Question: I am getting this error every time I try to post data to my server:

Server logs:
'''
Starting the internal [HTTP/1.1] server on port 9192
Starting facilitymanager.api.rest.FacilityManagerAPIRestWrapper application
2015-06-22 13:18:11 127.0.0.1 - - 9192 POST /devices/rename - 415 554 45 64 http://localhost:9192 Java/1.7.0_79 -
Stopping the internal server
'''
However In the service handler I am stating that I will handle JSON messages as you can see here:
'''
public static final class RenameDevice extends ServerResource {
@Post("application/json")
public String doPost() throws InterruptedException, ConstraintViolationException, InvalidChoiceException, JSONException {
configureRestForm(this);
final String deviceId = getRequest().getAttributes().get("device_id").toString();
final String newName = getRequest().getAttributes().get("new_name").toString();
return renameDevice(deviceId, newName).toString(4);
}
}
/**
* Enables incoming connections from different servers.
*
* @param serverResource
* @return
*/
@SuppressWarnings({ "unchecked", "rawtypes" })
private static Series<Header> configureRestForm(ServerResource serverResource) {
Series<Header> responseHeaders = (Series<Header>) serverResource.getResponse().getAttributes()
.get("org.restlet.http.headers");
if (responseHeaders == null) {
responseHeaders = new Series(Header.class);
serverResource.getResponse().getAttributes().put("org.restlet.http.headers", responseHeaders);
}
responseHeaders.add("Access-Control-Allow-Origin", "*");
responseHeaders.add("Access-Control-Allow-Methods", "GET, POST, PUT, OPTIONS");
responseHeaders.add("Access-Control-Allow-Headers", "Content-Type");
responseHeaders.add("Access-Control-Allow-Credentials", "false");
responseHeaders.add("Access-Control-Max-Age", "60");
return responseHeaders;
}
'''
What am I missing here?
Thanks!
---
This is the full log concerning the request:
'''
Processing request to: "http://localhost:9192/devices/rename"
Call score for the "org.restlet.routing.VirtualHost@54594d1d" host: 1.0
Default virtual host selected
Base URI: "http://localhost:9192". Remaining part: "/devices/rename"
Call score for the "" URI pattern: 0.5
Selected route: "" -> facilitymanager.api.rest.FacilityManagerAPIRestWrapper@d75d3d7
Starting facilitymanager.api.rest.FacilityManagerAPIRestWrapper application
No characters were matched
Call score for the "/devices/list" URI pattern: 0.0
Call score for the "/groups/rename" URI pattern: 0.0
Call score for the "/devices/rename" URI pattern: 1.0
Selected route: "/devices/rename" -> Finder for RenameDevice
15 characters were matched
New base URI: "http://localhost:9192/devices/rename". No remaining part to match
Delegating the call to the target Restlet
Total score of variant "[text/html]"= 0.25
Total score of variant "[application/xhtml+xml]"= 5.0E-4
Converter selected for StatusInfo: StatusInfoHtmlConverter
2015-06-22 13:28:31 127.0.0.1 - - 9192 POST /devices/rename - 415 554 45 67 http://localhost:9192 Java/1.7.0_79 -
POST /devices/rename HTTP/1.1 [415 Unsupported Media Type] ()
KeepAlive stream used: http://localhost:9192/devices/rename
sun.net.www.MessageHeader@2bf4dee76 pairs: {null: HTTP/1.1 415 Unsupported Media Type}{Content-type: text/html; charset=UTF-8}{Content-length: 554}{Server: Restlet-Framework/3.0m1}{Accept-ranges: bytes}{Date: Mon, 22 Jun 2015 12:28:31 GMT}
'''
To obtain a full log one must invoke this line of code anywhere before opening the restlet/component server:
'''
// Create a new Component.
component = new Component();
// Add a new HTTP server listening on default port.
component.getServers().add(Protocol.HTTP, SERVER_PORT);
Engine.setLogLevel(Level.ALL); /// <----- HERE
component.start();
'''
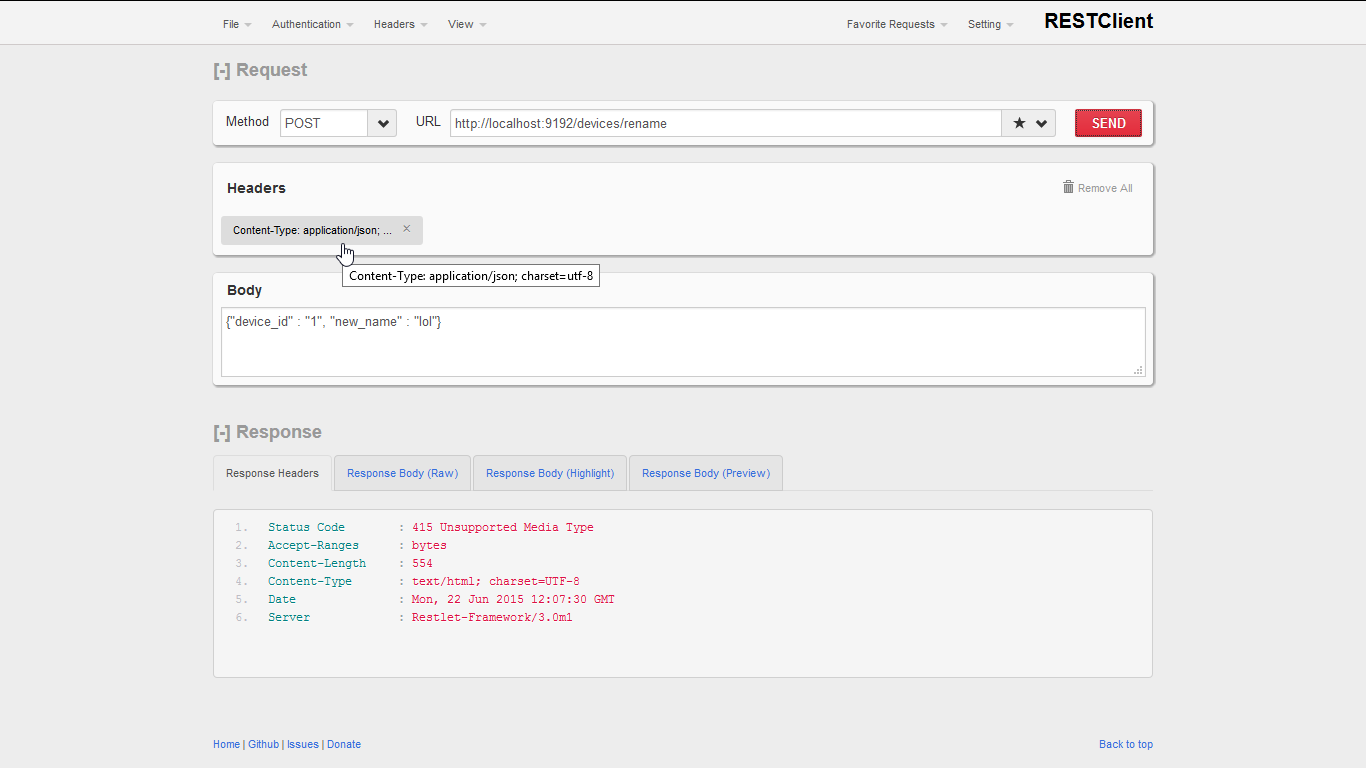
Answer: I've found the problem! The thing is that a tagged @Post method .
So the method should be like this:
'''
@Post("application/json")
public String doPost(Representation entity) throws InterruptedException, ConstraintViolationException,
InvalidChoiceException, JSONException, IOException {
configureRestForm(this);
final Reader r = entity.getReader();
StringBuffer sb = new StringBuffer();
int c;
// Reads the JSON from the input stream
while ((c = r.read()) != -1) {
sb.append((char) c);
}
System.out.println(sb.toString()); // Shows the JSON received
}
}
'''
The argument brings you the means to detect the media type you are receiving. But since I have my tag like I do not need to verify this again.
Imagine that I use just instead of , I would have to validate the media type (or types) this way:
'''
@Post
public Representation doPost(Representation entity)
throws ResourceException {
if (entity.getMediaType().isCompatible(MediaType.APPLICATION_JSON)) {
// ...
}
// ...
}
'''